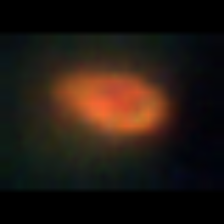
Taxon: Unknown_phyto
Group: Unknown